Question: This is a snake game. How many steps do you need to take from the current state to eat two foods one after another (regardless of the order of the two foods)? At the same time, pay attention to avoid obstacles
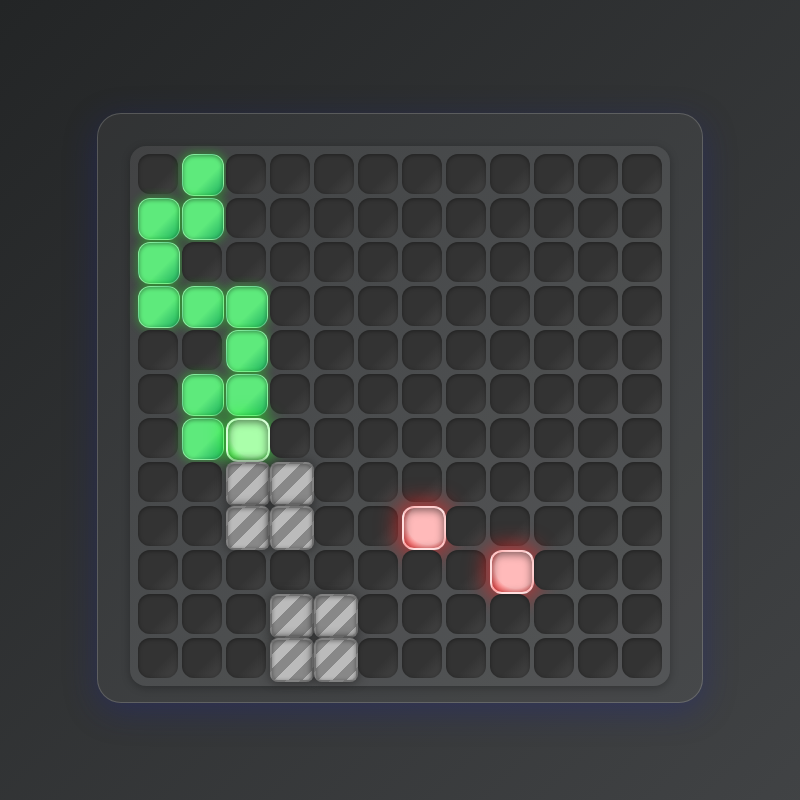
Answer: 9